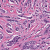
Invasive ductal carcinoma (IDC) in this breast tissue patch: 1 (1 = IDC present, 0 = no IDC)